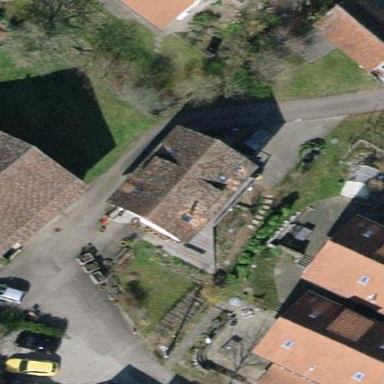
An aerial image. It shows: Detached building with gabled roof.